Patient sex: M
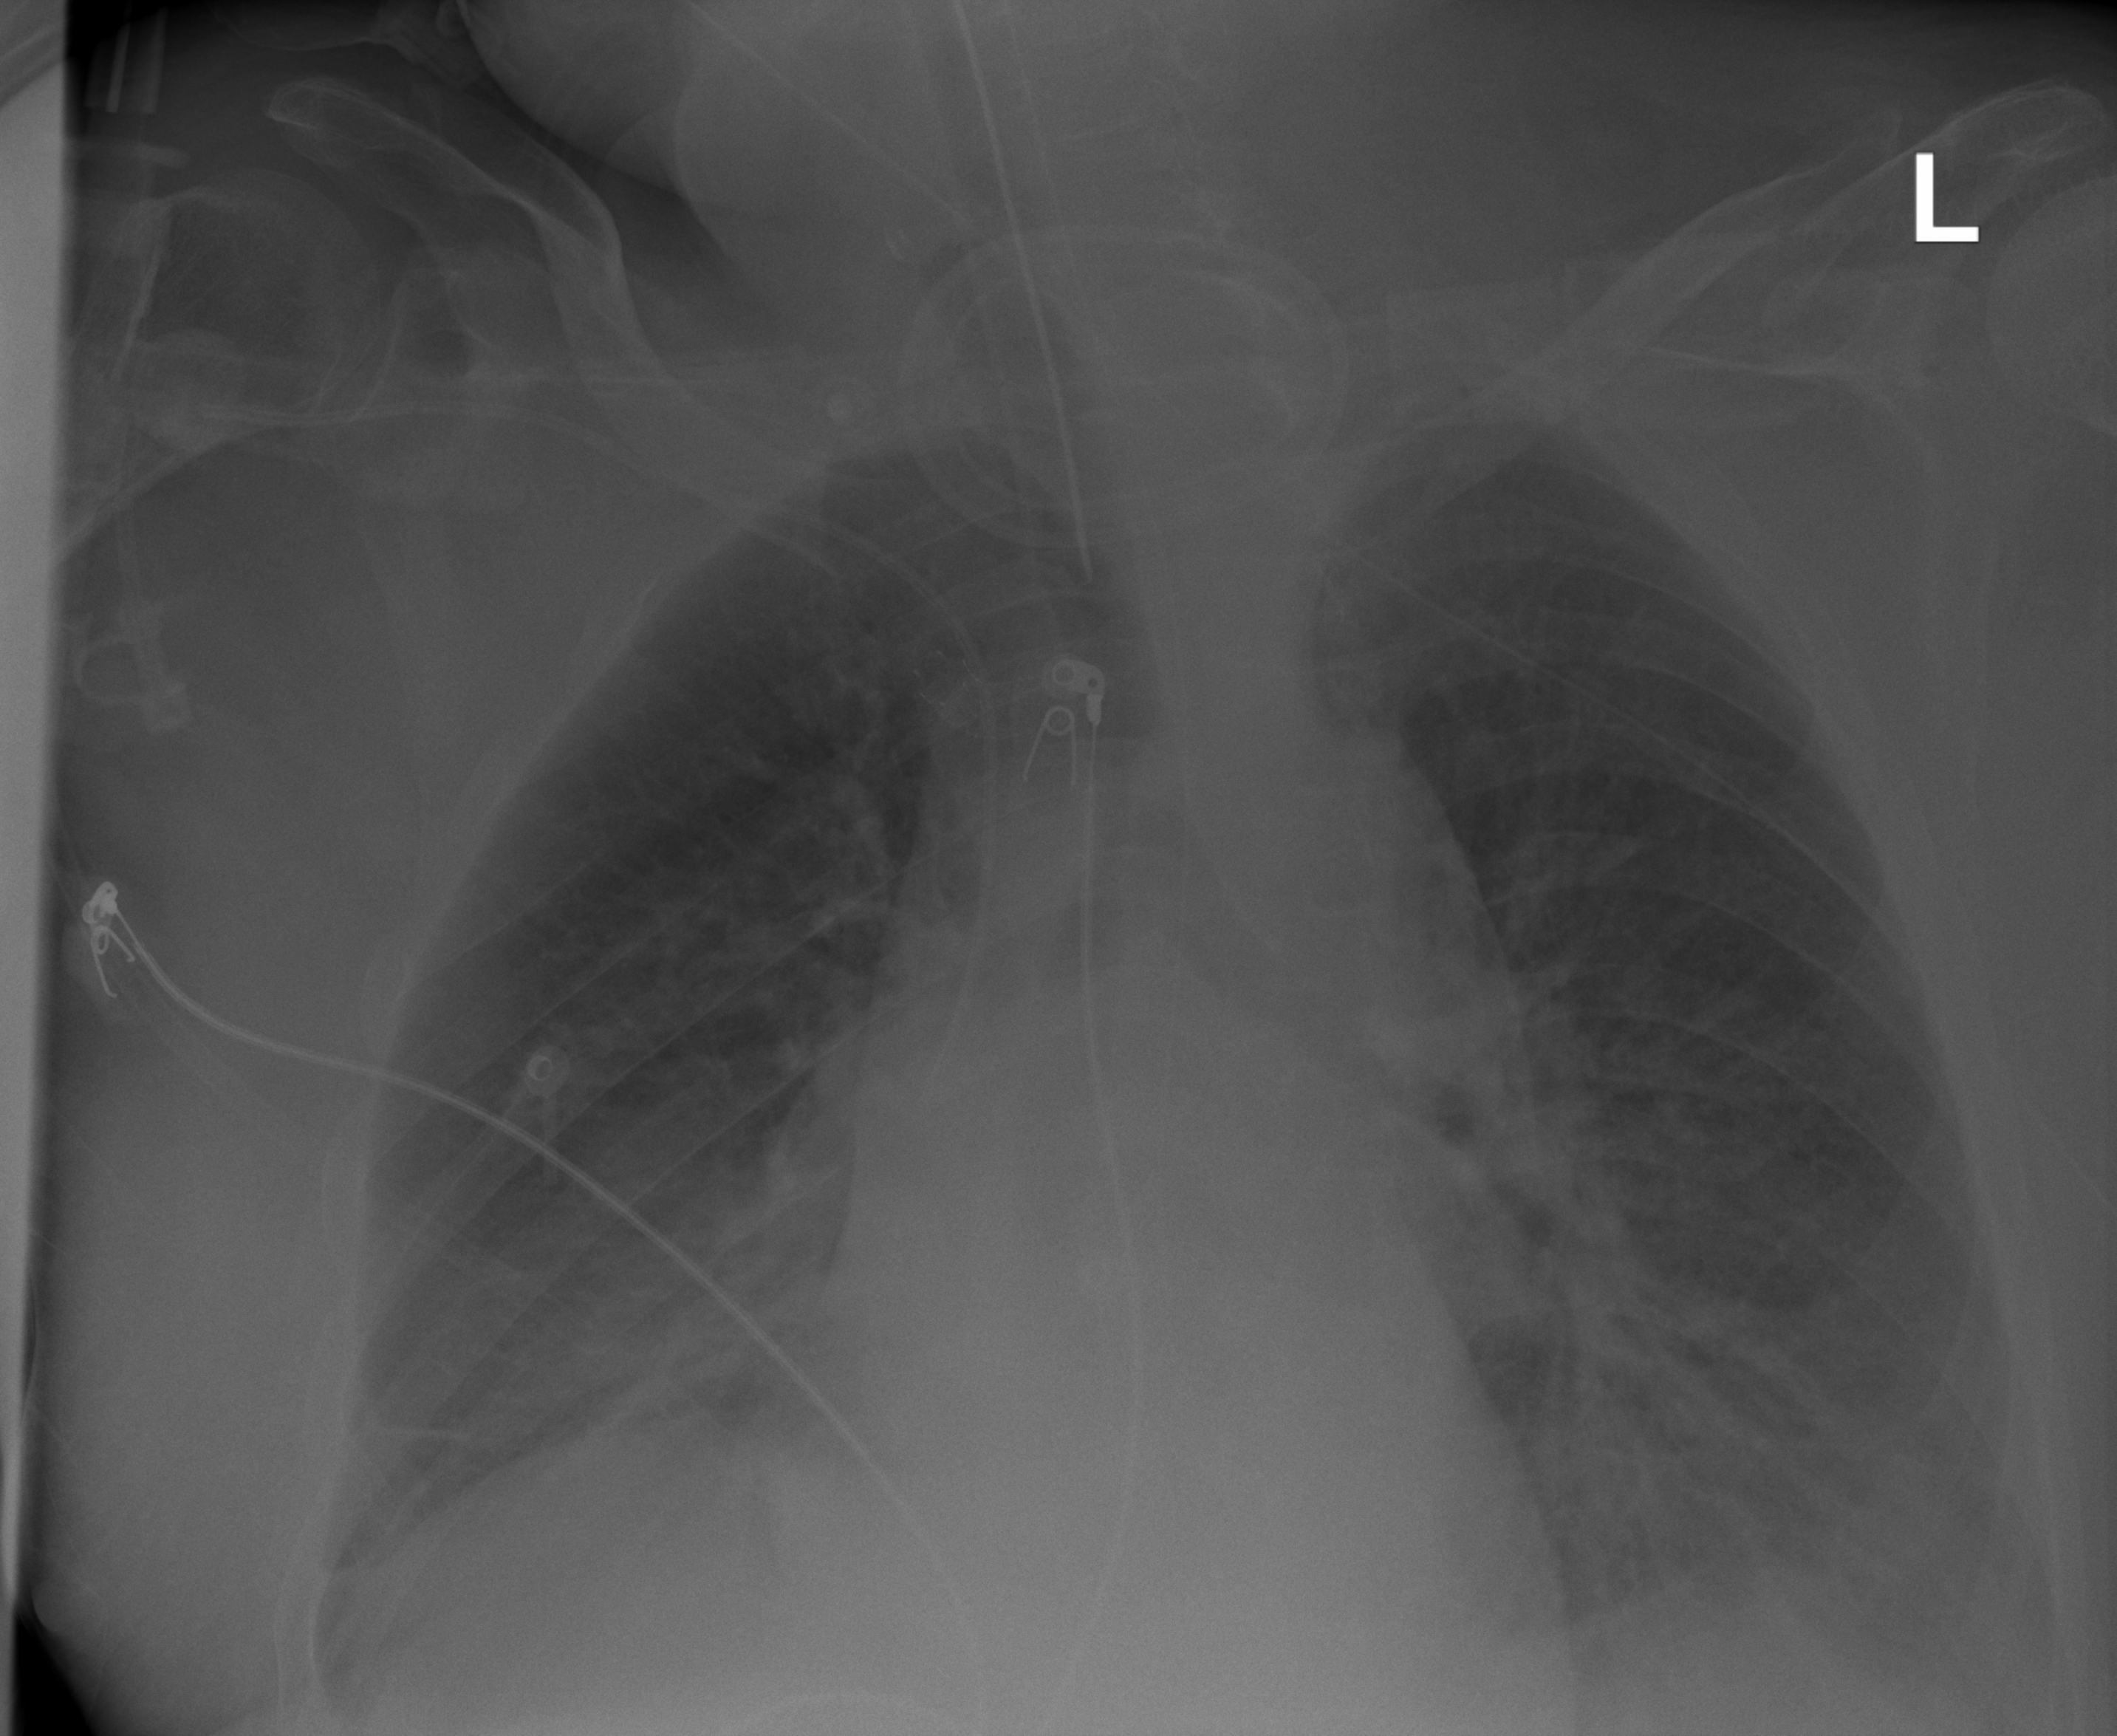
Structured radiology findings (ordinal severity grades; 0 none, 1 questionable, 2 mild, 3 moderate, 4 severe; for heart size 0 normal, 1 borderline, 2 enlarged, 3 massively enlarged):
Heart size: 1
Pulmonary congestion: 1
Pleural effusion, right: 2
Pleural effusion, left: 2
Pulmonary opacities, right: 2
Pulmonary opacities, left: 3
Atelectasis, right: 3
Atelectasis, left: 2